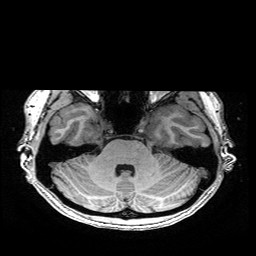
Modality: T1w
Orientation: coronal
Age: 21
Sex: female
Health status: healthy